Interaction volume radius: 5 \u00c5
Interaction volume height: 25 \u00c5
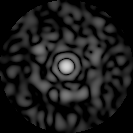
Disorder parameter: 0.7996